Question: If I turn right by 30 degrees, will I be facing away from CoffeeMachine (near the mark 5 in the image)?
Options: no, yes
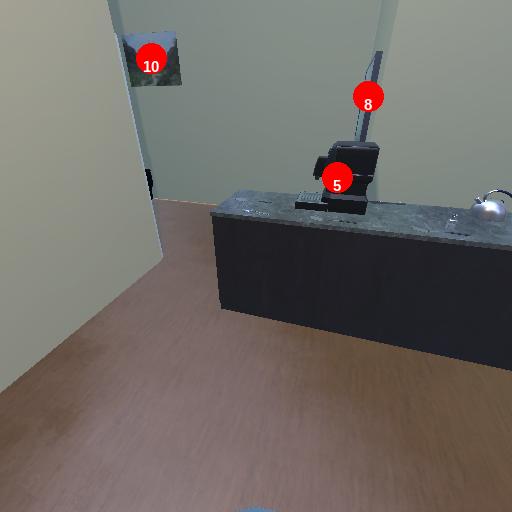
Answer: no